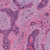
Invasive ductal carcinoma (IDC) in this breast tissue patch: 0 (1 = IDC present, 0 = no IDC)